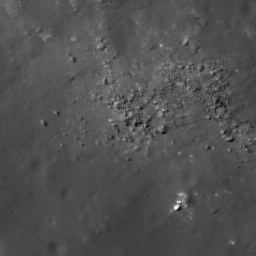
Host type: background_regolith
Lunar coordinates: latitude nan, longitude nan